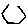
Label: hexagon